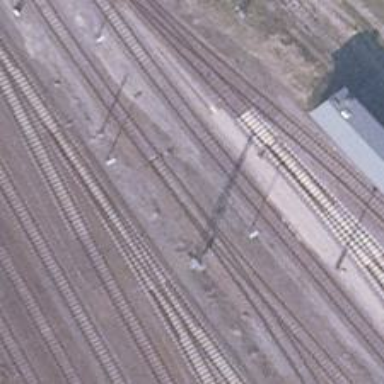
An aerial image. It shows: Railway switch.